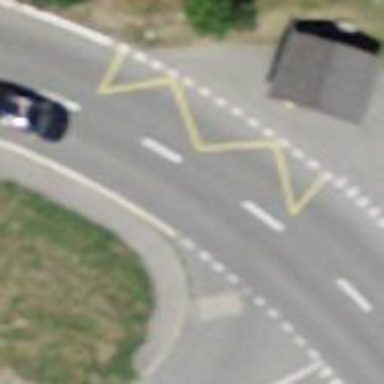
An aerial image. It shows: Bus stop with platform for public transport.